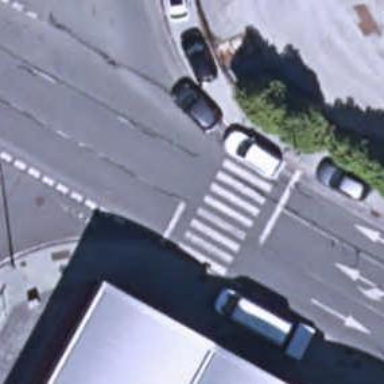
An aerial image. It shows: Uncontrolled zebra crossing on the road.